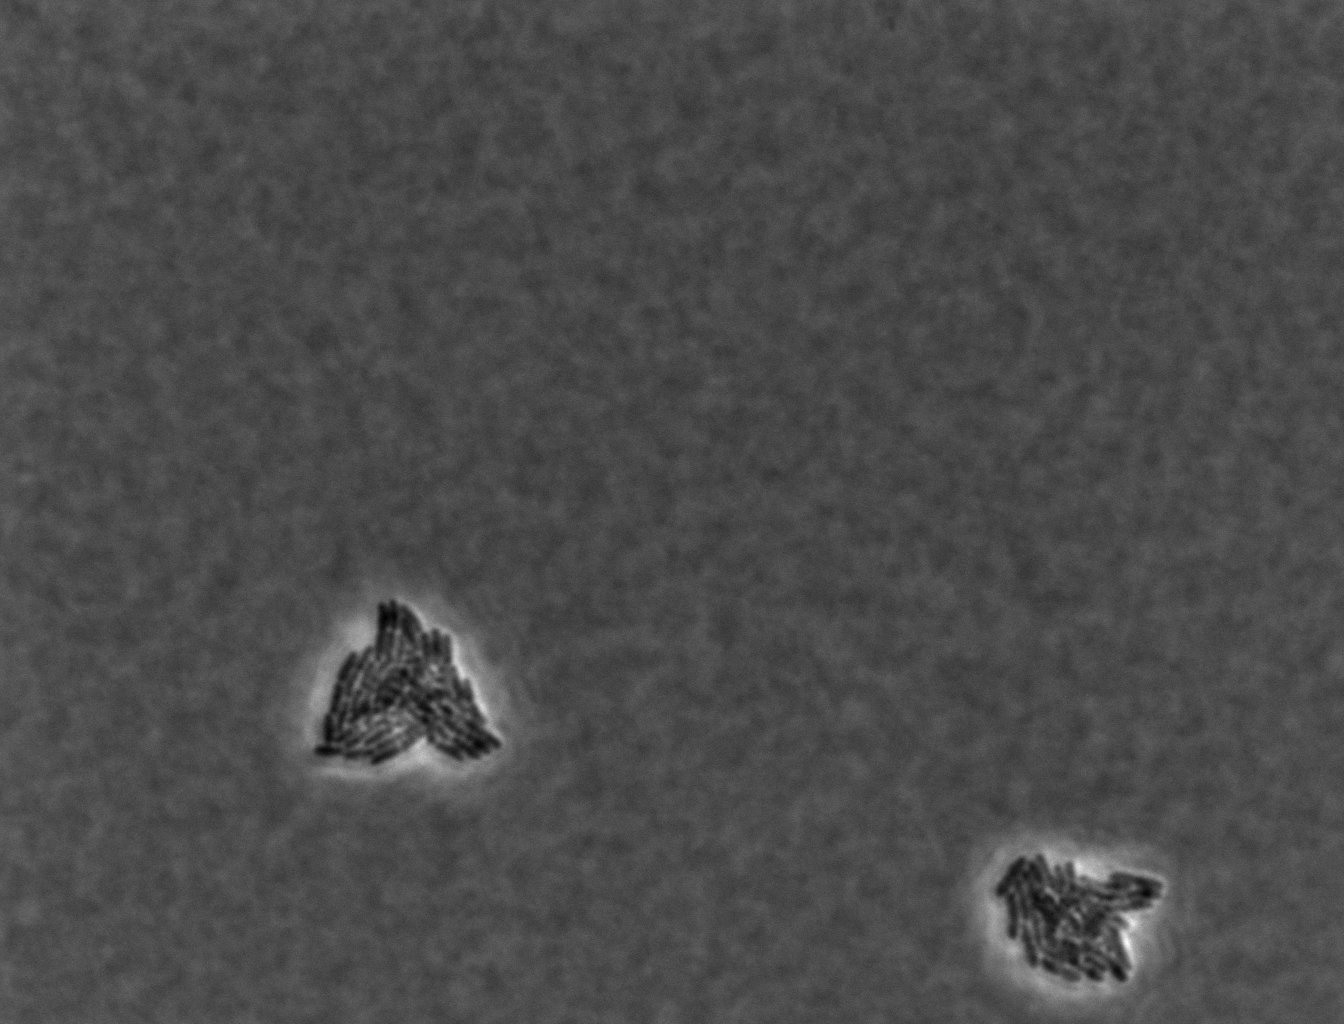
various_fewshot